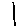
Label: line